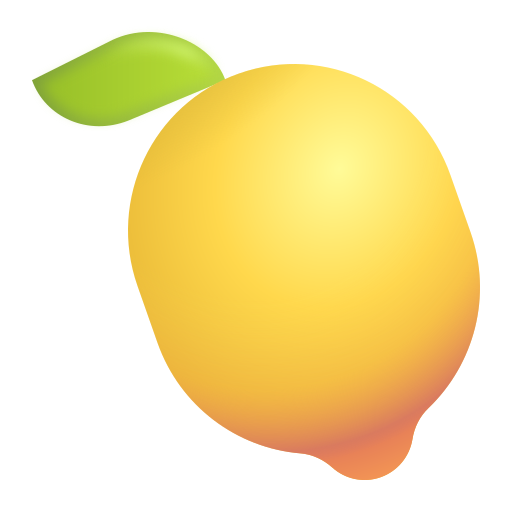
lemon color